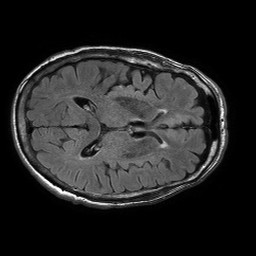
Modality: FLAIR
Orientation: axial
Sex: male
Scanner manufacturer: philips
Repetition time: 11 s
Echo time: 0.125 s